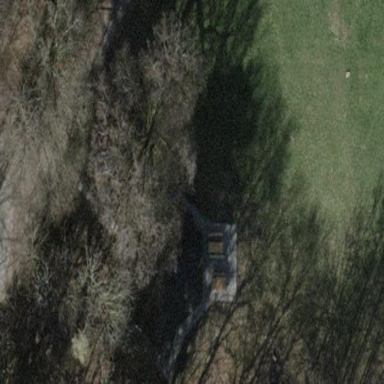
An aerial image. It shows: Wilderness hut located in building.